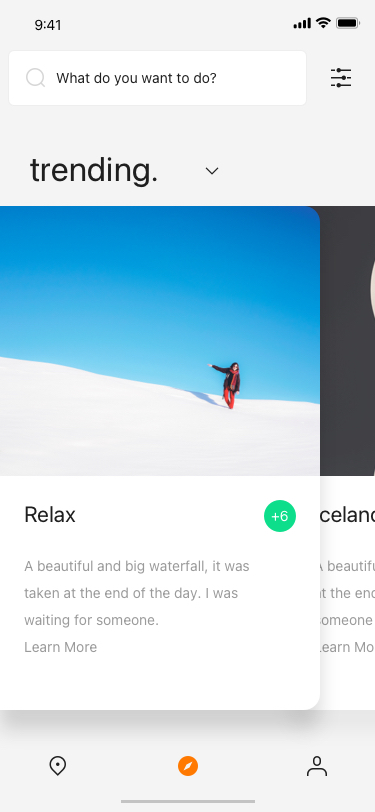
Text in this UI design:
trending.
Iceland
A beautiful and big waterfall, it was taken at the end of the day. I was waiting for someone for this pic.
Learn More
What do you want to do?
Relax
+6
A beautiful and big waterfall, it was taken at the end of the day. I was waiting for someone.
Learn More